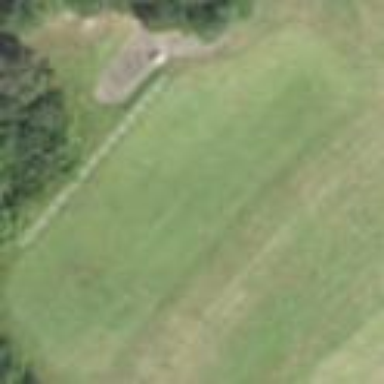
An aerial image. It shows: Golf tee.